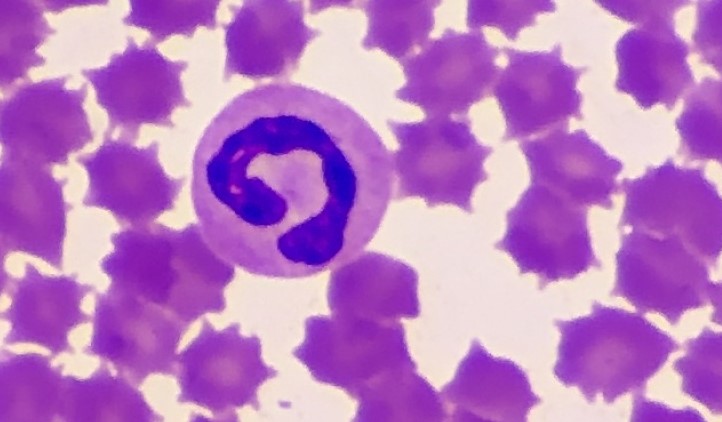
White blood cell type: Neutrophil